Aerial crown-view tile of a tropical tree (Barro Colorado Island, Panama), acquired 20240716:
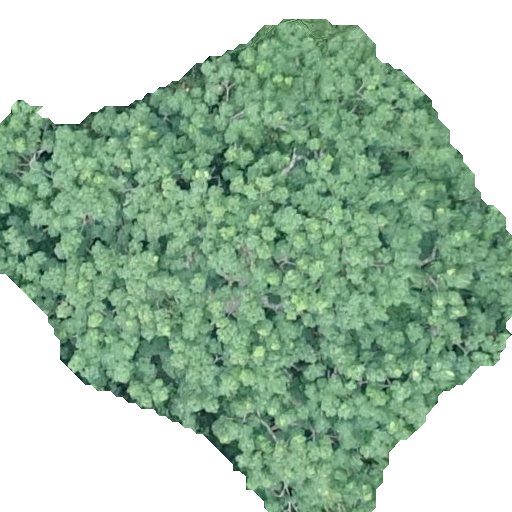
Species: Pseudobombax septenatum
GBIF accepted scientific name: Pseudobombax septenatum
Crown area: 275.024 m²